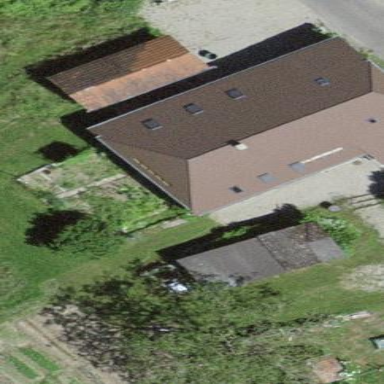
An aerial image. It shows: Farm building.